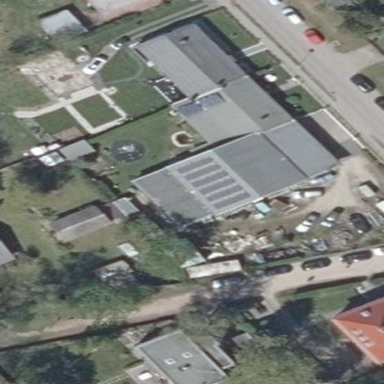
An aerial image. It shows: Commercial building housing car repair shop.